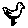
Label: bird